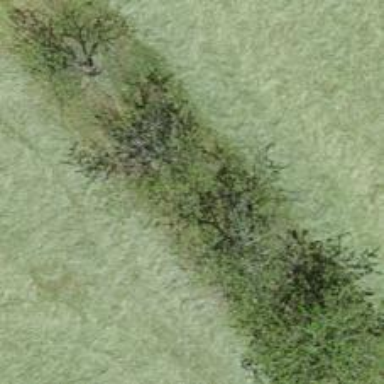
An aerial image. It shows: Row of trees in natural setting.